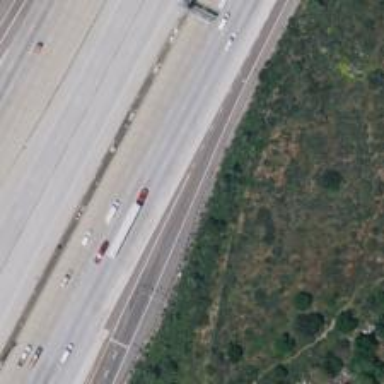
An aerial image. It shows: Motorway link.